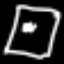
Label: square